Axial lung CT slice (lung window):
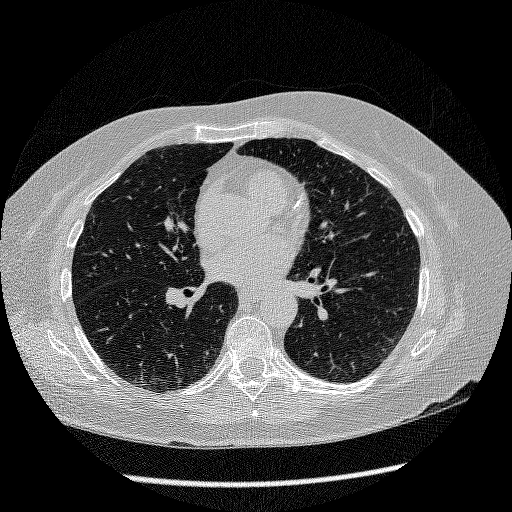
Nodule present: no